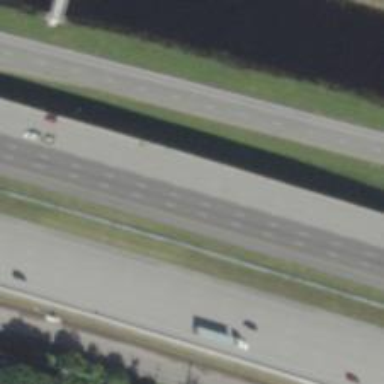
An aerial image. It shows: Asphalt motorway.